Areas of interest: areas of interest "China Merchants Bank (Tangshan Branch)"
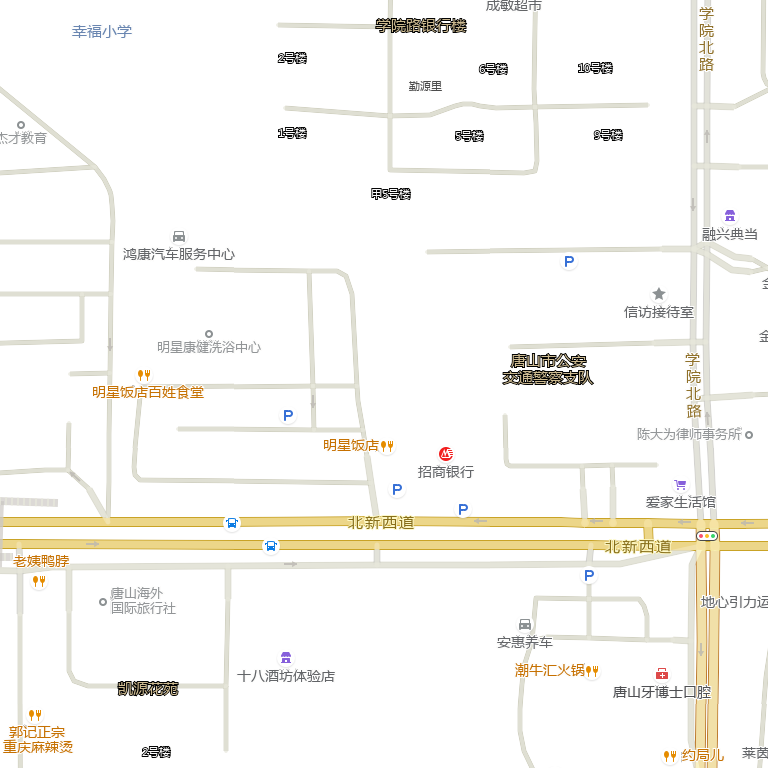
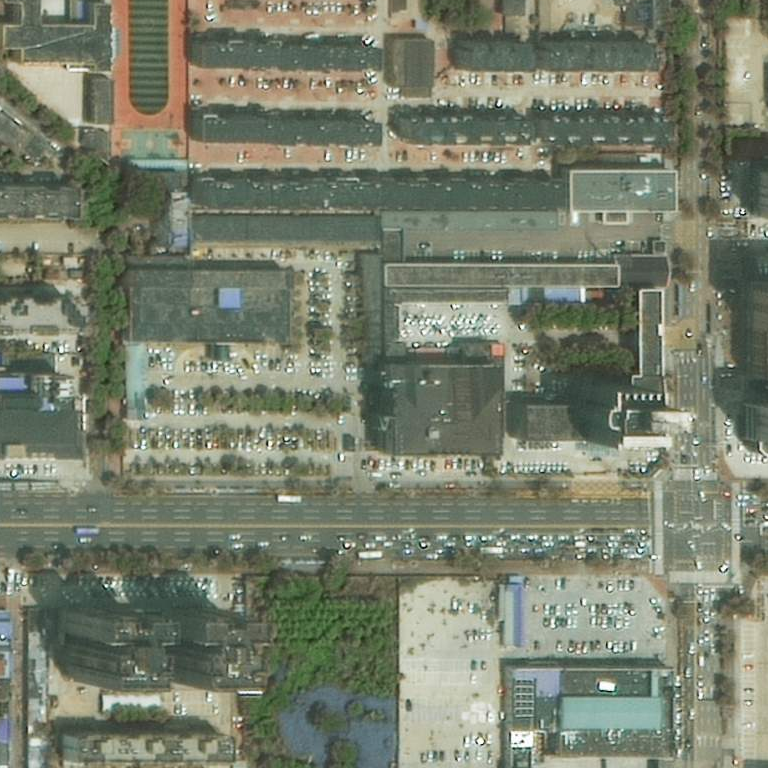